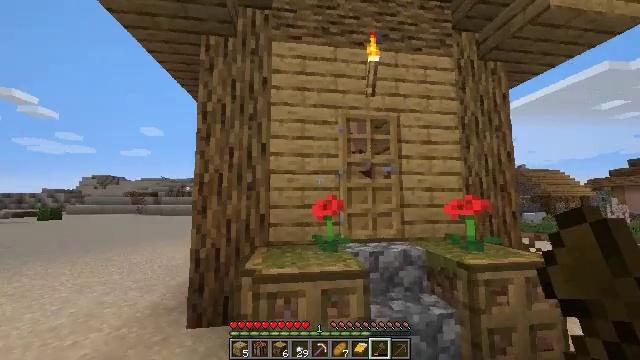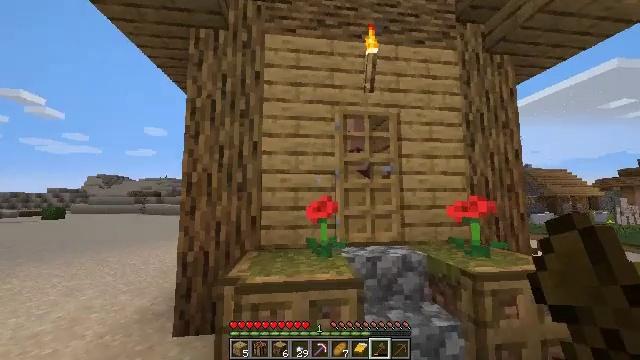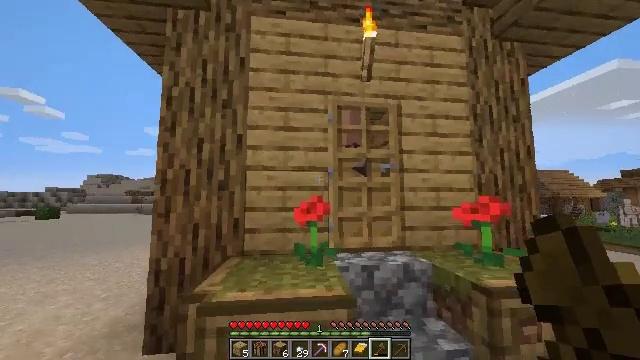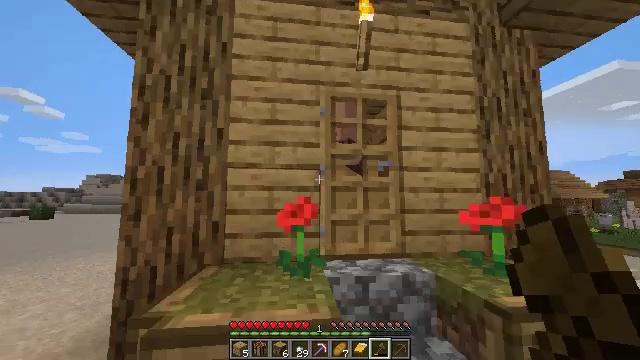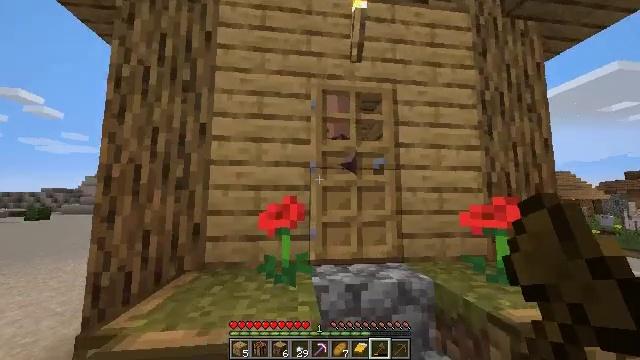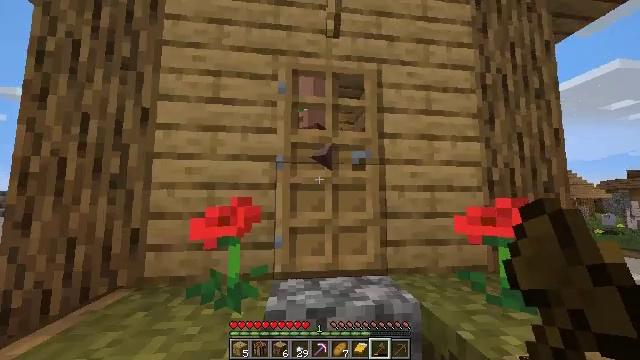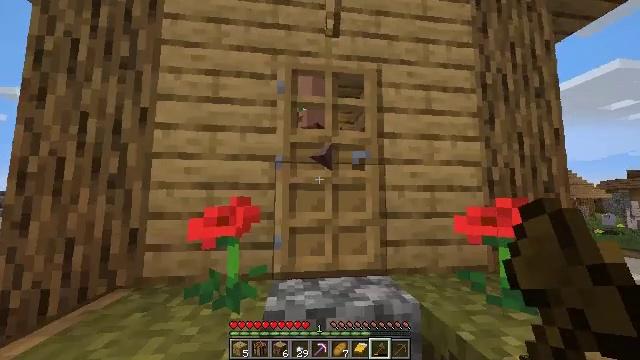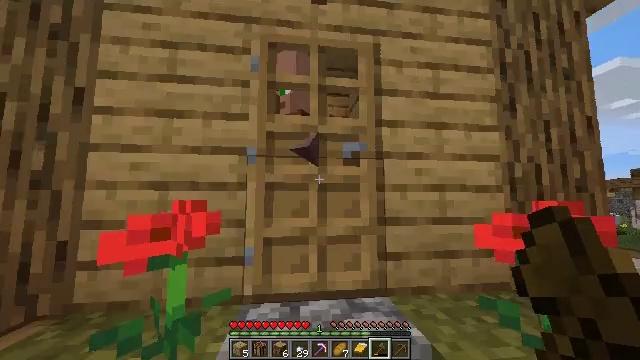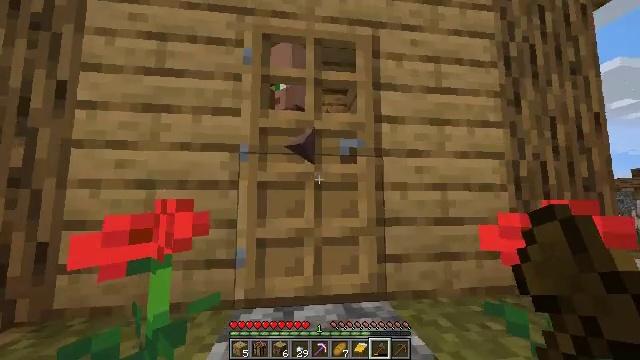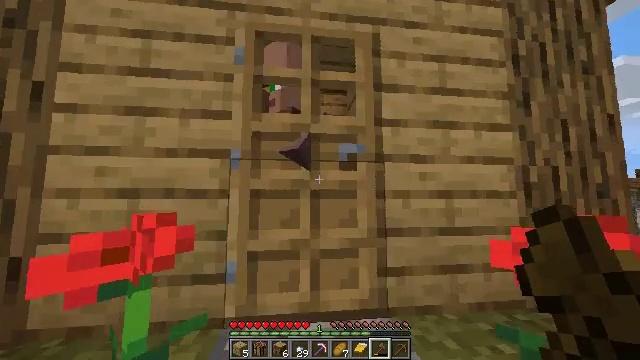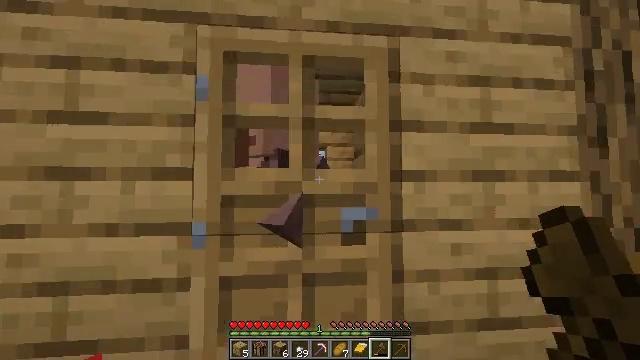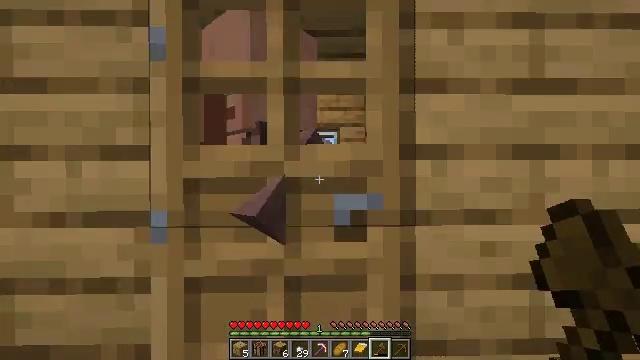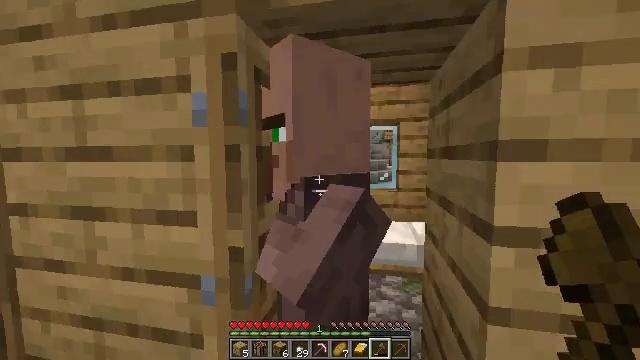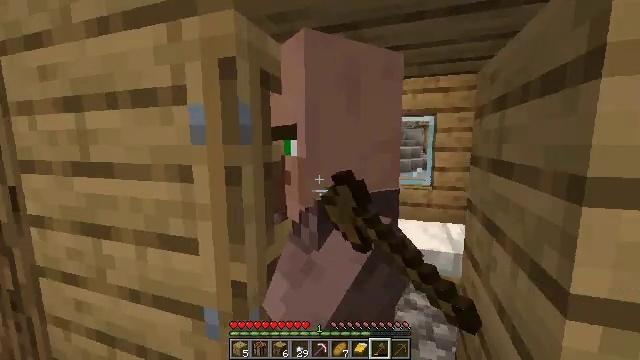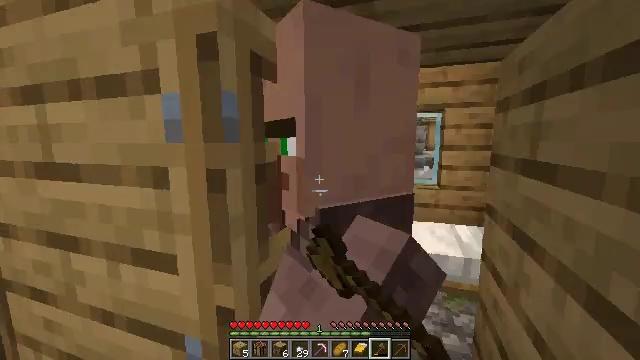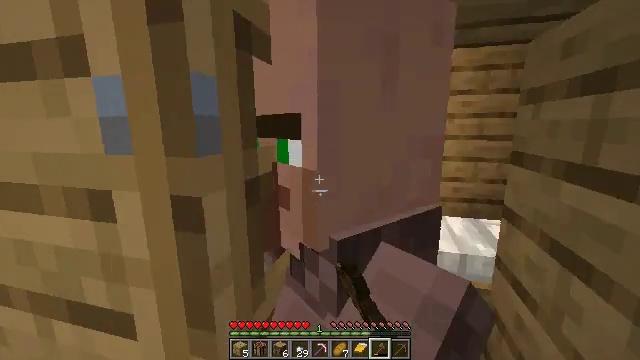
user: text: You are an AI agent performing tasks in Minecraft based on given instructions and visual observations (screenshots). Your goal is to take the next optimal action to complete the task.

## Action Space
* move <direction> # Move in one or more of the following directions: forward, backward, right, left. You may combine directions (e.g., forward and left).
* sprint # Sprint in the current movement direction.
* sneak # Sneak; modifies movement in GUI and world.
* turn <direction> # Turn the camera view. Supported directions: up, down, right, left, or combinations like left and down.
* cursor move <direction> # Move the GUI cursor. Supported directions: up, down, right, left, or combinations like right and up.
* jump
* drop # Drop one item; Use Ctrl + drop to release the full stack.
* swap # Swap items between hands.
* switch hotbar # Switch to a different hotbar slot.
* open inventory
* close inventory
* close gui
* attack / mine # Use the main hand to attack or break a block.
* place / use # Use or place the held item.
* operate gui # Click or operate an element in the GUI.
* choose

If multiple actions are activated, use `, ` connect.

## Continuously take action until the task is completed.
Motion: motion action
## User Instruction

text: Collect potatoes from the garden.
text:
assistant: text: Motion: move forward
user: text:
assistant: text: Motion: move forward
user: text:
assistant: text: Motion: move forward and move right, use / place
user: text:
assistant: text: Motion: move forward and move right, use / place
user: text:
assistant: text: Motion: move forward and move right
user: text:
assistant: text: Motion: move forward
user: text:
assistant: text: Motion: move forward
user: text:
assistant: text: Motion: move forward
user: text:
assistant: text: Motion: move forward
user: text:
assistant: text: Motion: move forward and move right, turn left and down
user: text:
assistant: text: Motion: move forward and move right, turn left and down
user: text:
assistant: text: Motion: move forward, turn left and down, use / place
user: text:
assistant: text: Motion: move forward, turn left and down, use / place
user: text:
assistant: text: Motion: move forward and move left
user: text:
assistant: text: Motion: move forward and move left, turn right and down
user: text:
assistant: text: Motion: move left, turn right and down
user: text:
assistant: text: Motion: no_op
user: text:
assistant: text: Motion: turn down
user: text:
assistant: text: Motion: turn down
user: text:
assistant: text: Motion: no_op
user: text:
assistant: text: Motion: no_op
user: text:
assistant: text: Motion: move right
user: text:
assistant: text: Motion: move right
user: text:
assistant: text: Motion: move right
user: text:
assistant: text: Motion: move right
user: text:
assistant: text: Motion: move right, turn down
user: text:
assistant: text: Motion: move right, turn left and down
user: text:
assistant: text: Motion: move right, turn left and down
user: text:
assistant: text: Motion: move right, turn left
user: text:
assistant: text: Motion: move left